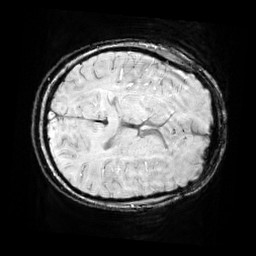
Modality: SWI
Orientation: axial
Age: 12
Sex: male
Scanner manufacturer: siemens
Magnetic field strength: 3 T
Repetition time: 0.027 s
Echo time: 0.02 s